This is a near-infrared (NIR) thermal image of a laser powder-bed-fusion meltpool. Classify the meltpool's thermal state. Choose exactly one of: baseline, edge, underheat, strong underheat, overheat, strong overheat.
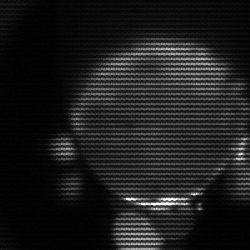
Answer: edge